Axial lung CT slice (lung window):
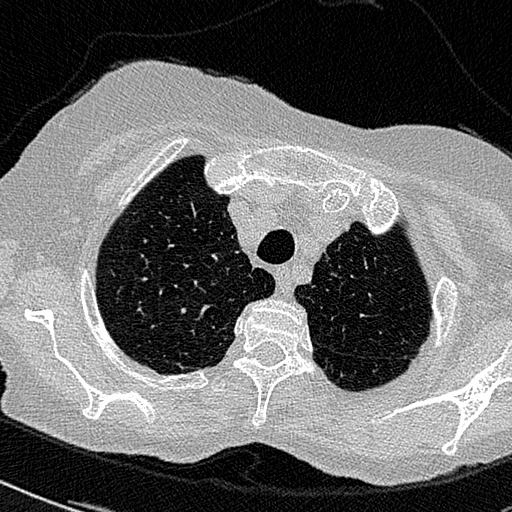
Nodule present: no